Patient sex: M
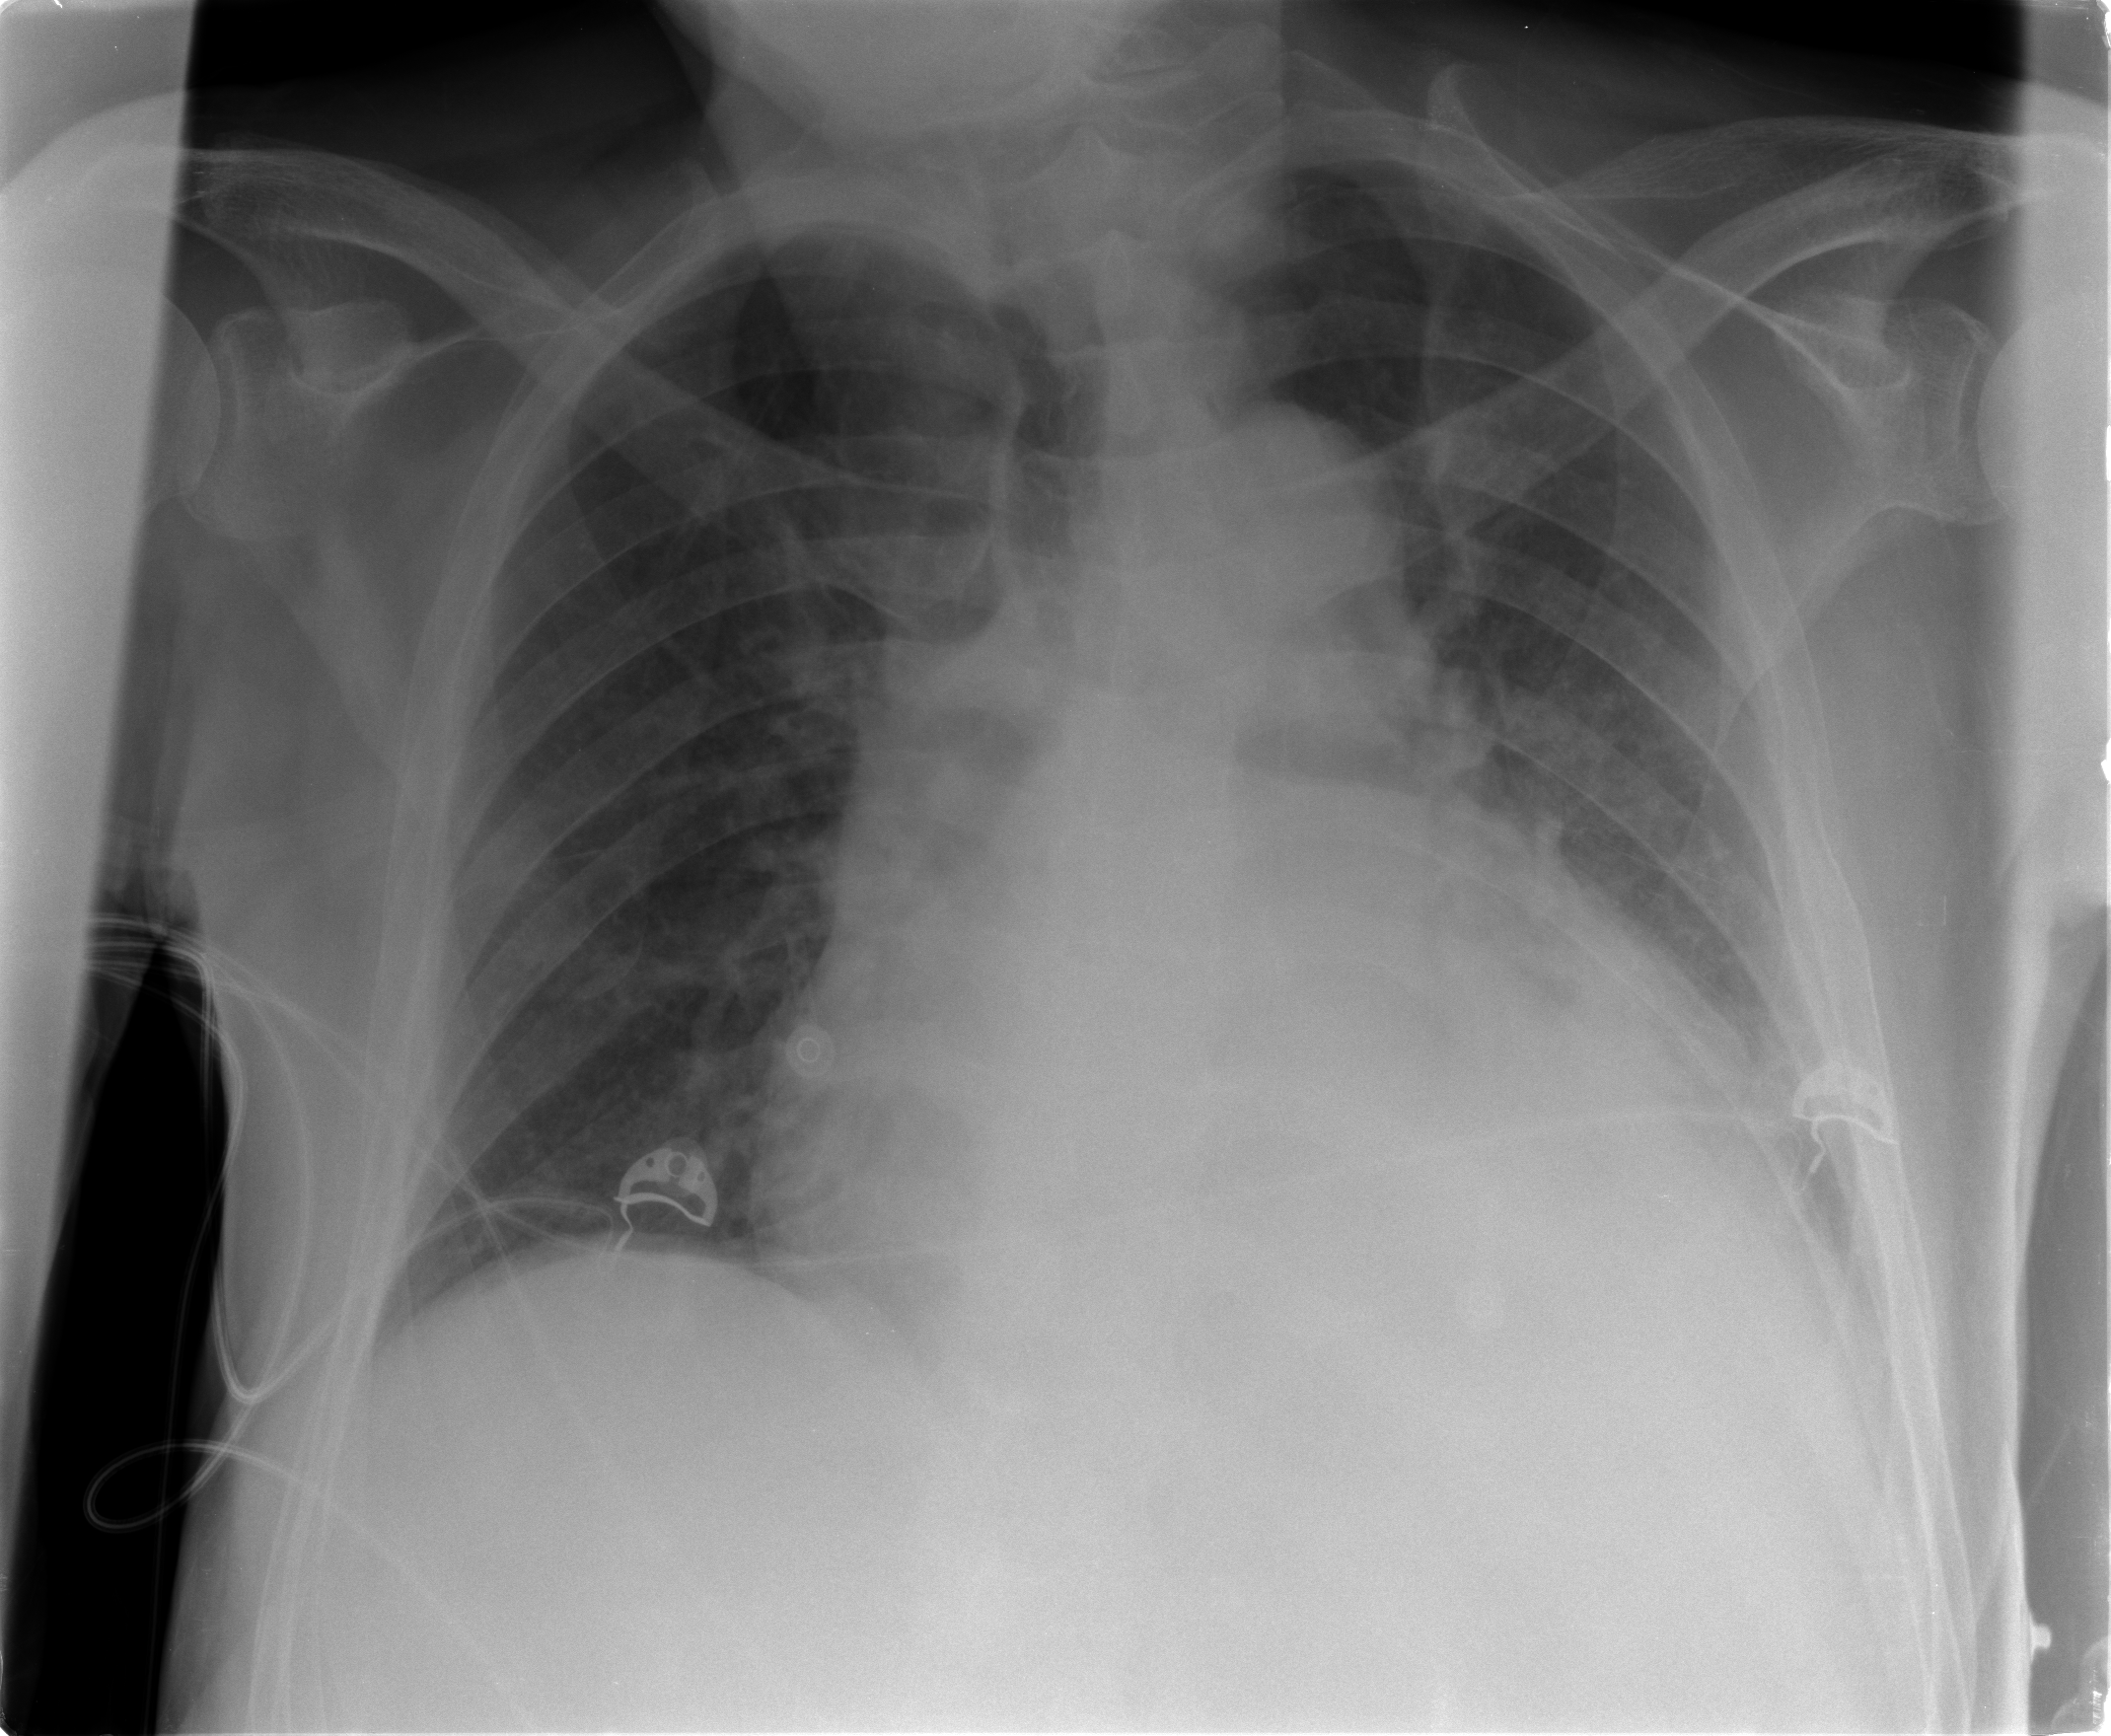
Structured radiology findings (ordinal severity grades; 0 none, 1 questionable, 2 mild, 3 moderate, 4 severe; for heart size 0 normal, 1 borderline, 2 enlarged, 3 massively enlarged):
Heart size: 2
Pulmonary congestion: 0
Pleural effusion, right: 0
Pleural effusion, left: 1
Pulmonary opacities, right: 0
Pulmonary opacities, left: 0
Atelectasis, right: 0
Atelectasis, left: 2